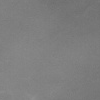
Atmospheric dust classification: dusty